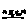
Label: star